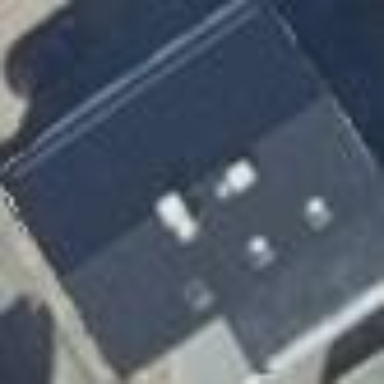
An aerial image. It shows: Building with gabled roof in black color. The roof orientation is along the building length.